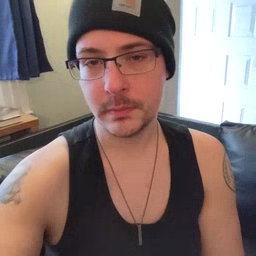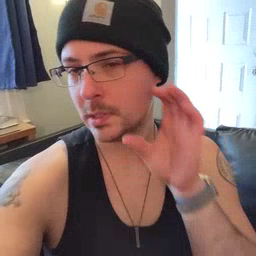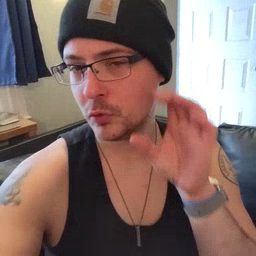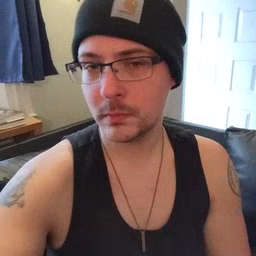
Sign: hear